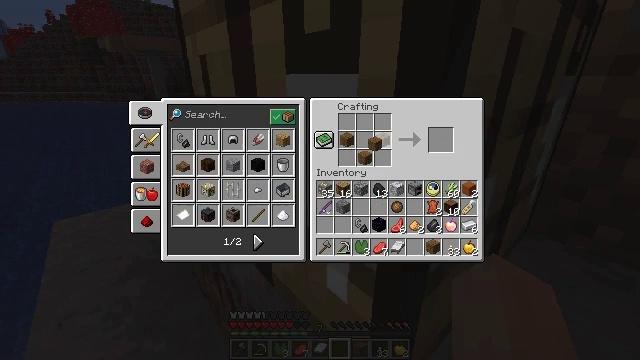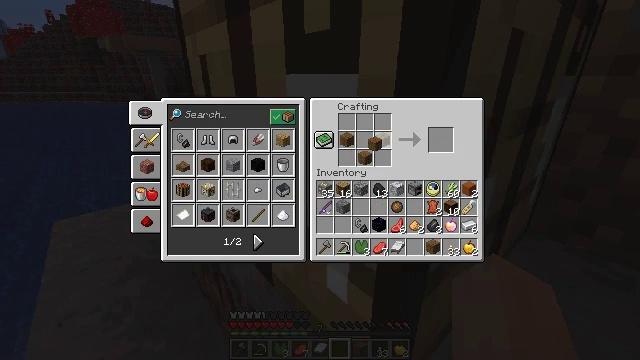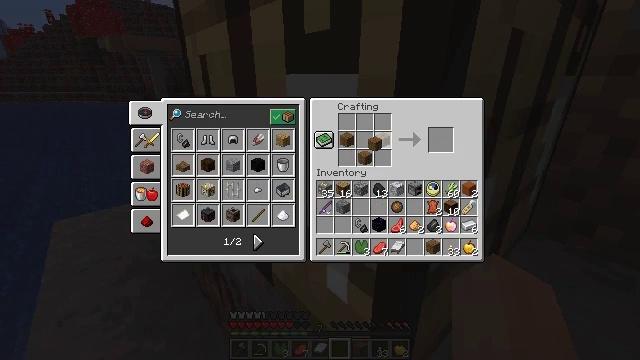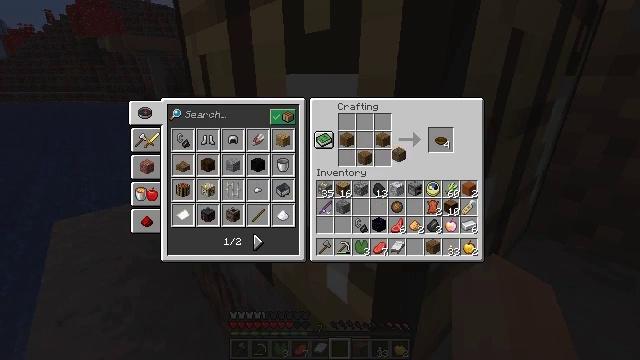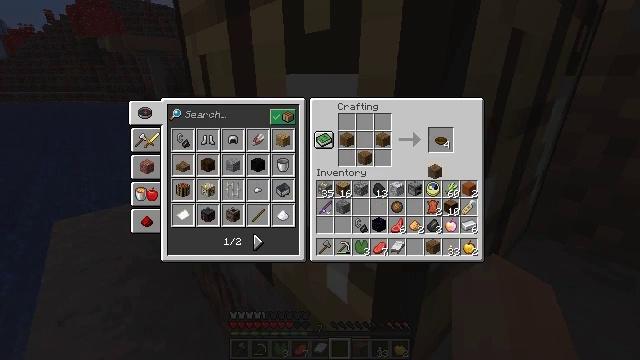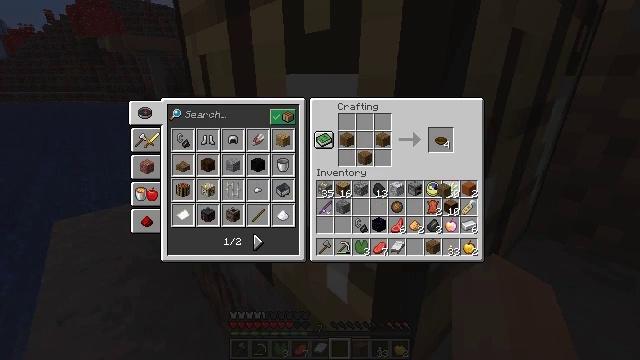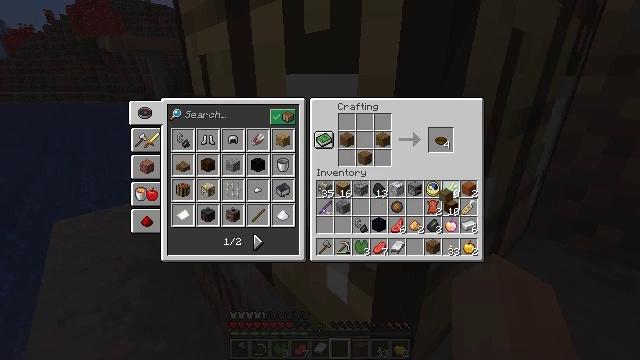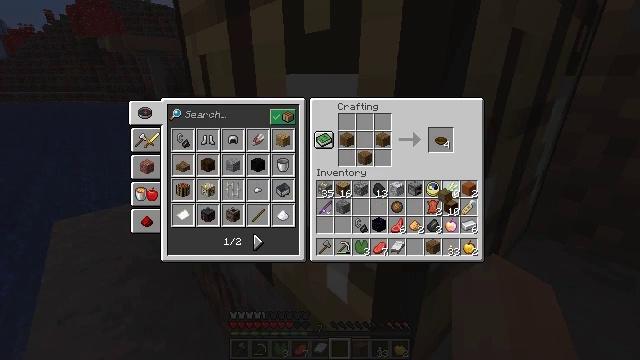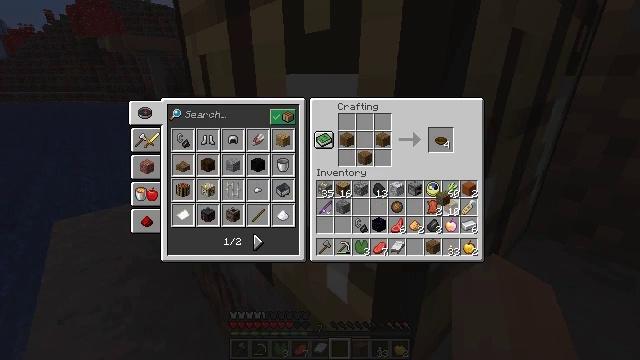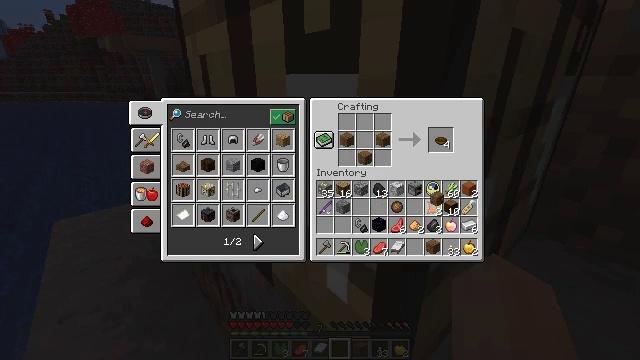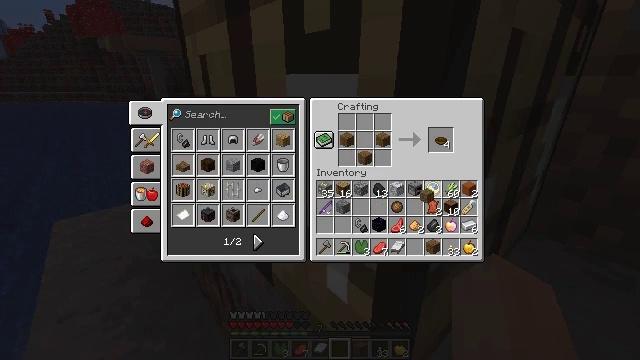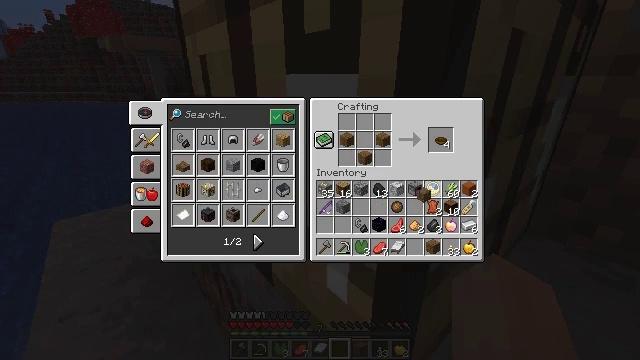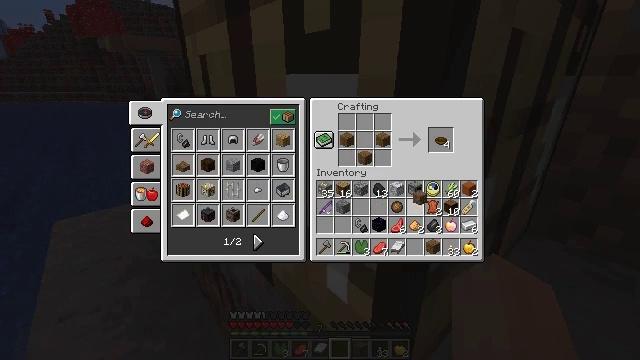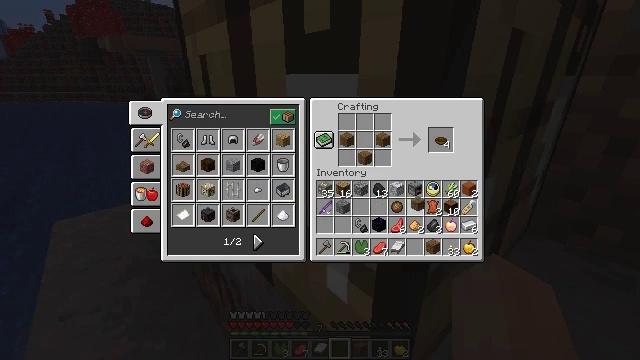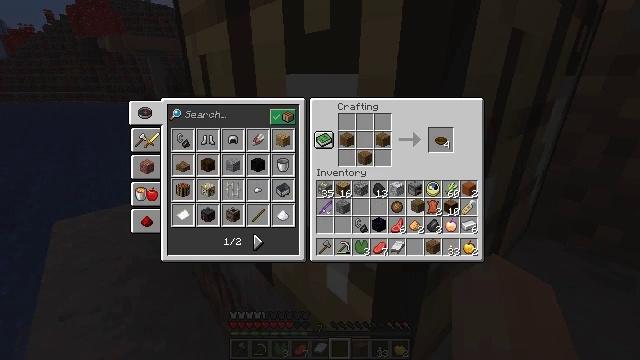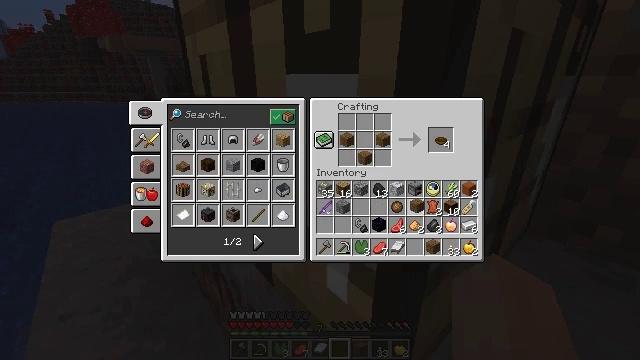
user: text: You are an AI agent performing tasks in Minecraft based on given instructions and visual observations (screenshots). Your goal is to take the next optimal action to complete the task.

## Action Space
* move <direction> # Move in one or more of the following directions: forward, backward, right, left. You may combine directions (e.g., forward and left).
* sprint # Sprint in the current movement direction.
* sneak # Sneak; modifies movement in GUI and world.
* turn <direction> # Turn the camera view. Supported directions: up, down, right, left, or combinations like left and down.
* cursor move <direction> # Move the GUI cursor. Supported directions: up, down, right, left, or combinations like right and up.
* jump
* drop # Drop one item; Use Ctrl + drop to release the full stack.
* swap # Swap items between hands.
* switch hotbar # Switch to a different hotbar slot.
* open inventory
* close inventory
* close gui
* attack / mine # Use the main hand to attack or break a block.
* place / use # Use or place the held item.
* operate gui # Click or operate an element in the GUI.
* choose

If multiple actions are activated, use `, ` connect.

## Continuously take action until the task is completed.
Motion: motion action
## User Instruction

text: Use the crafting grid to craft a bowl.
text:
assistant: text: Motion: no_op
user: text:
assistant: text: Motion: no_op
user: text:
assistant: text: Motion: cursor move right and down
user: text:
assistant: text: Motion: cursor move right and down
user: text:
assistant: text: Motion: cursor move right and down
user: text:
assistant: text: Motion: no_op
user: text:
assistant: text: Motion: no_op
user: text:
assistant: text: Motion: no_op
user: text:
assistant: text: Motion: no_op
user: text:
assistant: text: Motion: cursor move left
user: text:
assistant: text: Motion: no_op
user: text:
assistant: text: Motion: no_op
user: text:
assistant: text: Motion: no_op
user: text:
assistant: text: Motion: no_op
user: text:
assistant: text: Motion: no_op
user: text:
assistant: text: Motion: operate gui
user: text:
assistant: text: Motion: operate gui
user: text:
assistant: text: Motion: operate gui
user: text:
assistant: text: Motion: no_op
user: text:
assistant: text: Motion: cursor move up
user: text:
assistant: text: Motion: cursor move up
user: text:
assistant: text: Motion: cursor move up
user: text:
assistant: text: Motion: cursor move up
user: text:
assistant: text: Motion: cursor move up
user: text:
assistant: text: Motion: no_op
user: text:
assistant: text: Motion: no_op
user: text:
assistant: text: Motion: no_op
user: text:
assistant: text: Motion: no_op
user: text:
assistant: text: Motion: operate gui
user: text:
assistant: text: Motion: operate gui